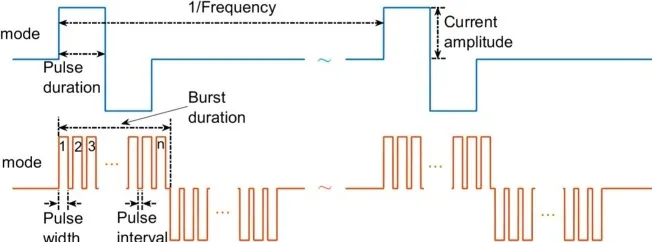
Sample stimulation trains for the LF and HF stimulation mode (B).
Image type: chart (chart)